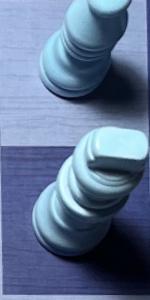
Label: King_White